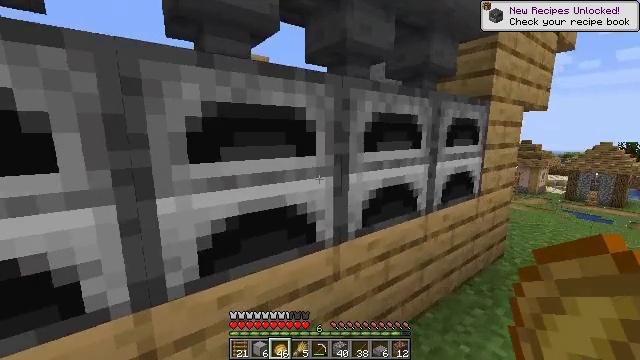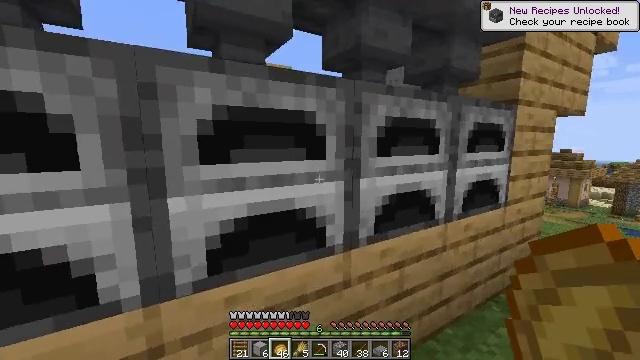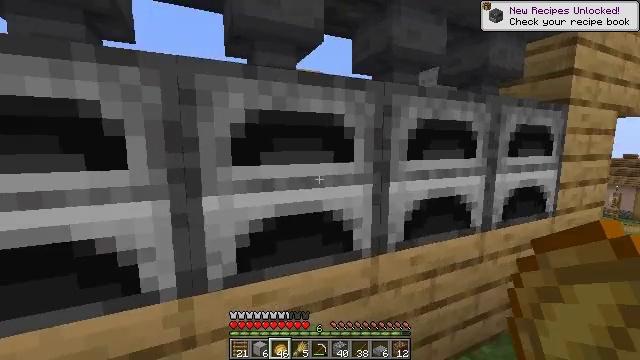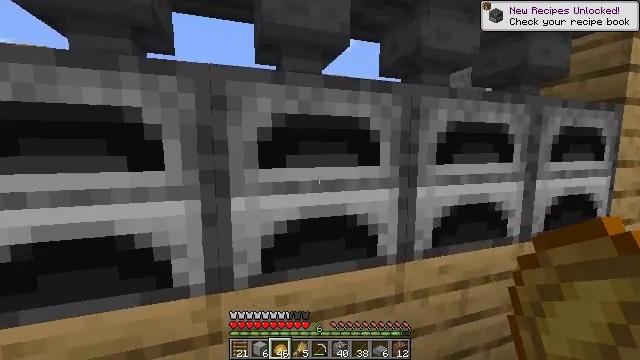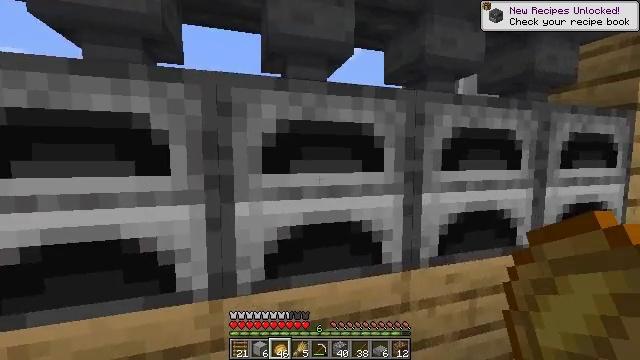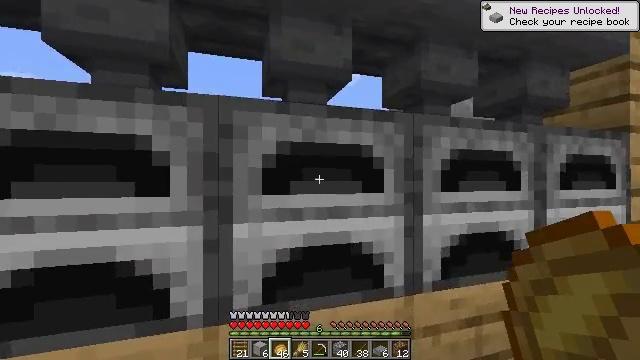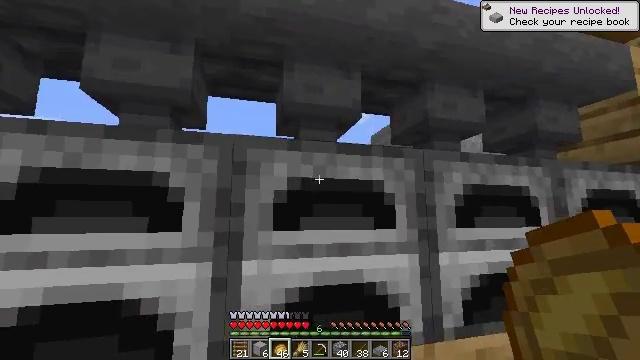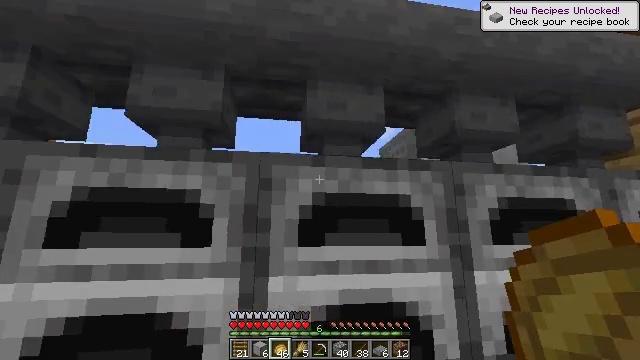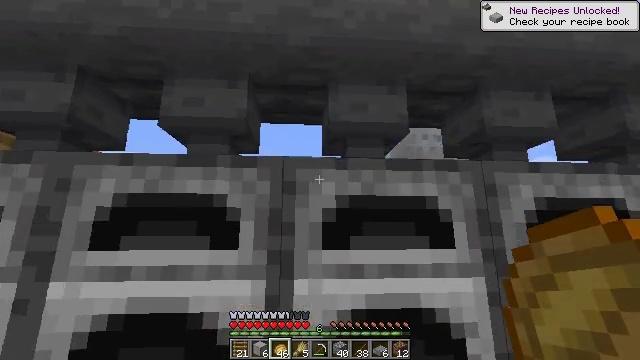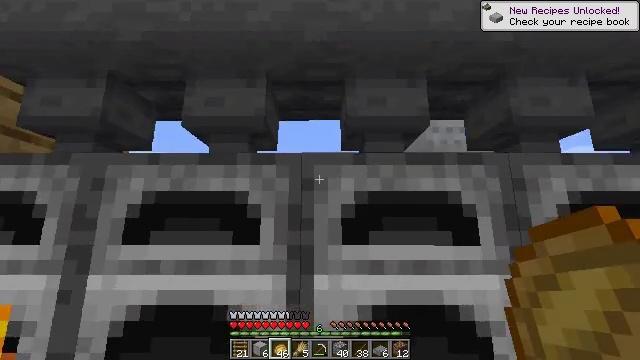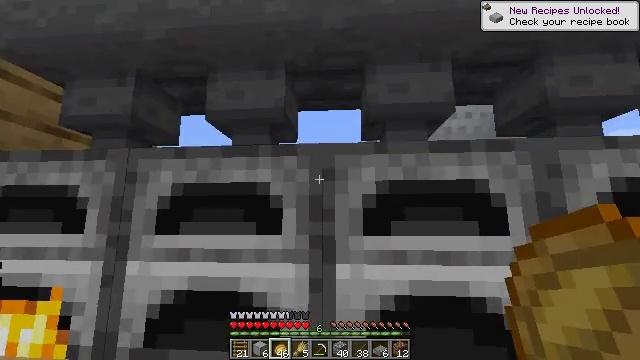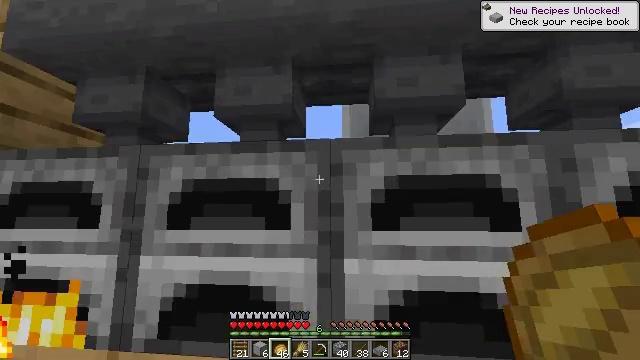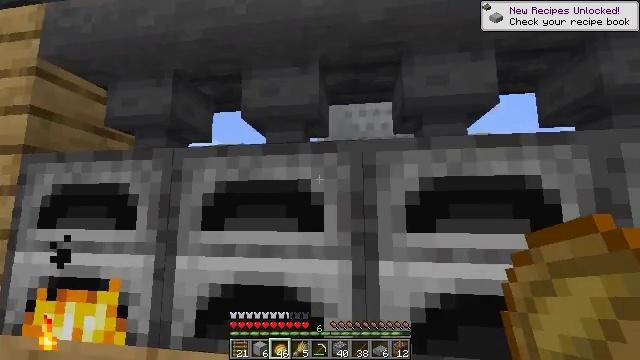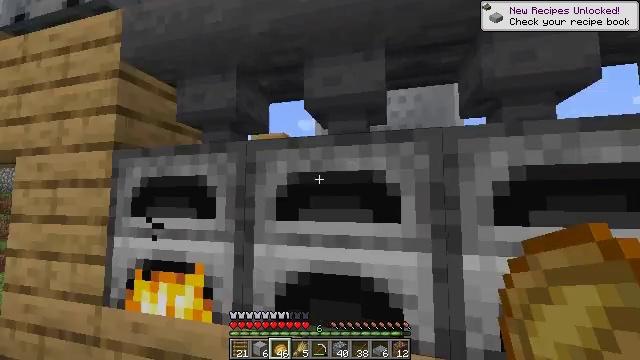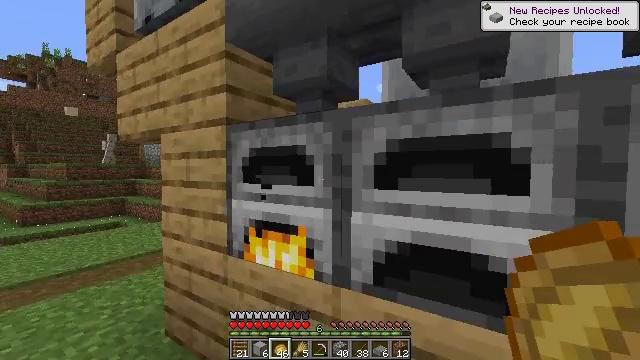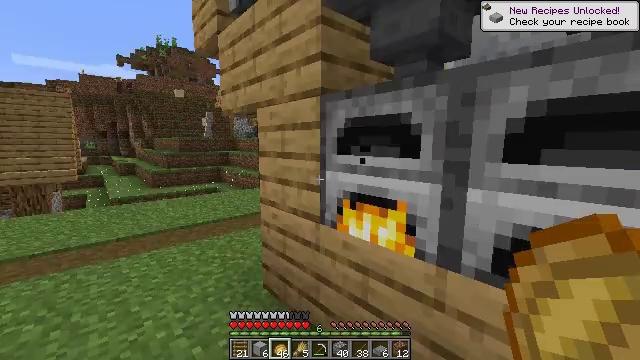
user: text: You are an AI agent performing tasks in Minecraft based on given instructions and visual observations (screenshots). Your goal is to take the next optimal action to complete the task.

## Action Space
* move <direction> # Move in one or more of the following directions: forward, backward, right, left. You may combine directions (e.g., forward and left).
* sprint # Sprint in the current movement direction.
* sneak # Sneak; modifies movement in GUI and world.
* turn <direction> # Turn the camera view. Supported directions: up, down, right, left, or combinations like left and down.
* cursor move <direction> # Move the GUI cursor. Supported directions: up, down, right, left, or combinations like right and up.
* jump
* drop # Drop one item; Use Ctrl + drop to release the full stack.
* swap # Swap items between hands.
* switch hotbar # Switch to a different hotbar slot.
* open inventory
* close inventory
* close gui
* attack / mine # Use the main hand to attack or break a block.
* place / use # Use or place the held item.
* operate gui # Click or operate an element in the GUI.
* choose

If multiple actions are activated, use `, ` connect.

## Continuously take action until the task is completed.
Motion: motion action
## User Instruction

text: Utilize the crafting table to make a smooth stone slab.
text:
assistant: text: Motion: turn left and up
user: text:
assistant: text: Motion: turn left
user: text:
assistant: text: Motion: turn left and up
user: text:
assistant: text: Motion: turn left and up
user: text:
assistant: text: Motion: turn up
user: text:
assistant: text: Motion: turn left and up
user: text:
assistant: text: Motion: turn left and up
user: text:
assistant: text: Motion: turn left
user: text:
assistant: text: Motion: turn left
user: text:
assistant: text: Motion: turn left and down
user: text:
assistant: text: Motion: move left, turn left and down
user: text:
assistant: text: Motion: move left, turn left
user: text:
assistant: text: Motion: move left, turn left and down
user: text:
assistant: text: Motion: move left, turn left and down
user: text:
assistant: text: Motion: move left, turn left and down
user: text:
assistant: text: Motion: move left, turn left and down
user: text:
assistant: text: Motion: move forward and move left, turn left and down
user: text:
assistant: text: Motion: move forward and move left, turn left and down
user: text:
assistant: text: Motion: move forward and move left, turn left
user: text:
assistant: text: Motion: move forward
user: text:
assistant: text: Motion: move forward
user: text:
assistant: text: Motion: move forward
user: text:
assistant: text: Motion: move forward, turn left
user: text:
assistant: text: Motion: move forward, sprint, turn left
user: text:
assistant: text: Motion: move forward, sprint, turn left
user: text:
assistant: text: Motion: move forward
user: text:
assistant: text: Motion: move forward
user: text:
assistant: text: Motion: move forward, sprint, turn right and up
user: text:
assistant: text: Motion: move forward, sprint, turn right and up
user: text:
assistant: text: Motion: move forward, sprint, turn right and up